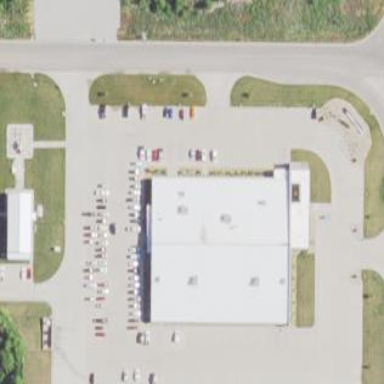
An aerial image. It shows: Commercial building.